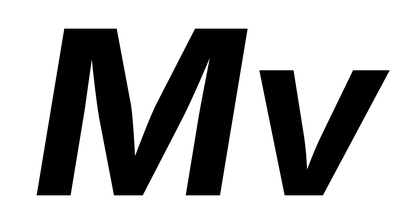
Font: Inter-Italic_Bold_Italic